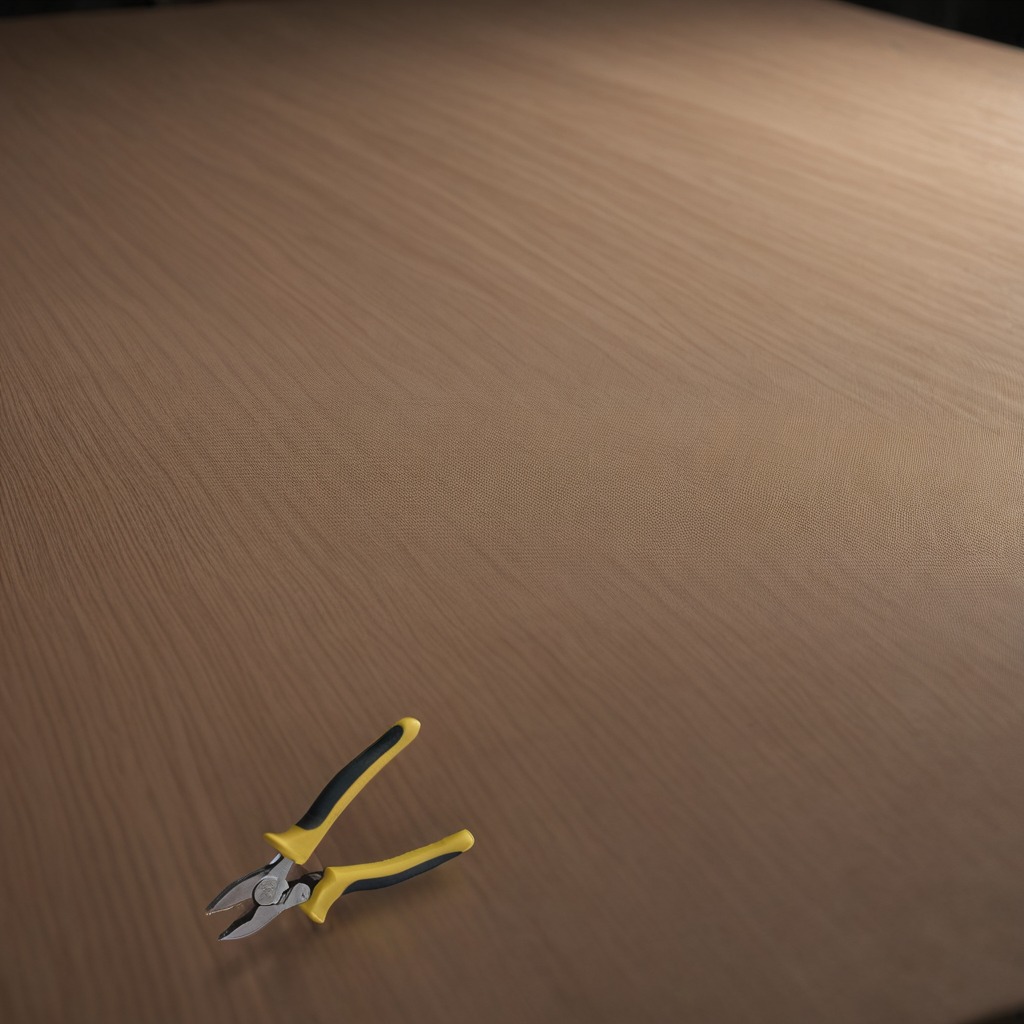
A plier lying on a wooden table inside a workshop at night.